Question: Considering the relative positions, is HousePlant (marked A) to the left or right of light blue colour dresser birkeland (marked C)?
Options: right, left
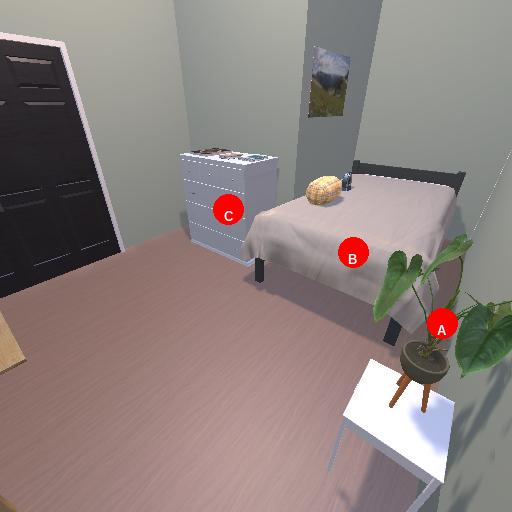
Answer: right